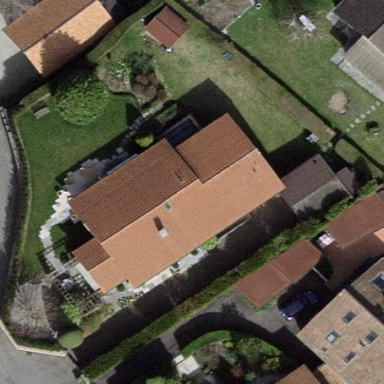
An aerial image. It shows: Garden enclosed by fence.